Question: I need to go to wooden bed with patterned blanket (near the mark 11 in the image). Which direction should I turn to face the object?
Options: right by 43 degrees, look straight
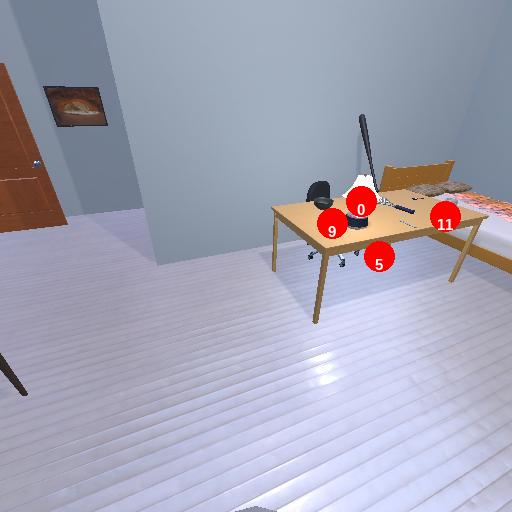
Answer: right by 43 degrees